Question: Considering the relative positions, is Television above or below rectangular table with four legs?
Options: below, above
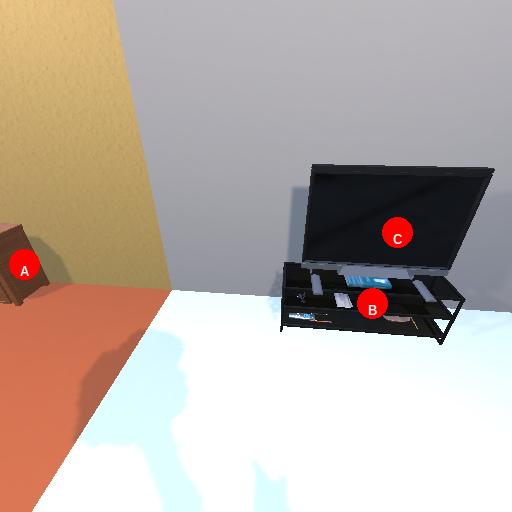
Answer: below